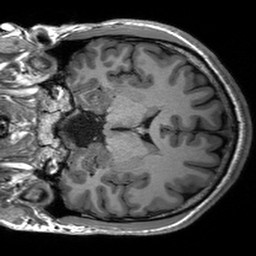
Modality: T1w
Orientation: coronal
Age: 23
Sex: male
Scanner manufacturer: siemens
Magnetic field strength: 3 T
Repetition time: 2.53 s
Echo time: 0.00227 s